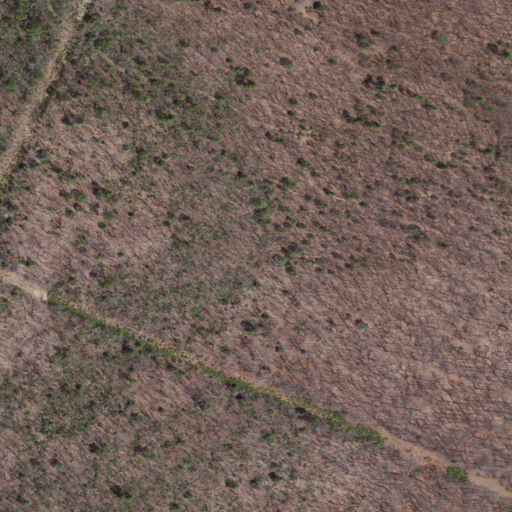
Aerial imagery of ridge(s) in Virginia named Duncan Ridge containing deciduous forest and mixed forest